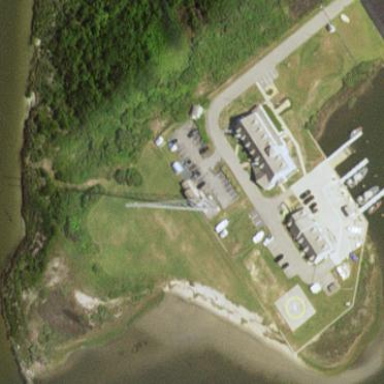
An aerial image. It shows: Coast guard facility located within military area.